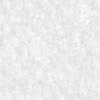
Label: no_change